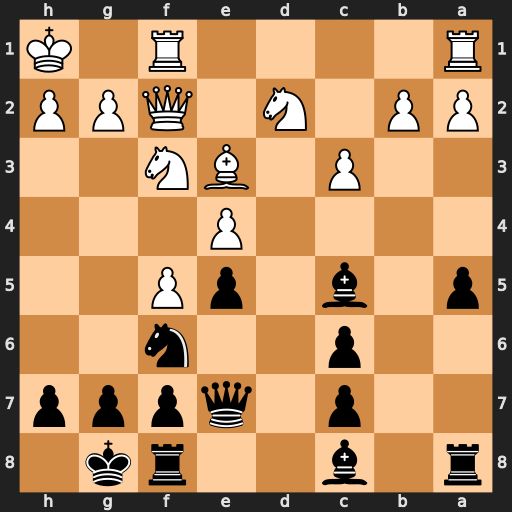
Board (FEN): r1b2rk1/2p1qppp/2p2n2/p1b1pP2/4P3/2P1BN2/PP1N1QPP/R4R1K
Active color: b
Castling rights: -
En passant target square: -
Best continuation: Ng4 Bxc5 Nxf2+